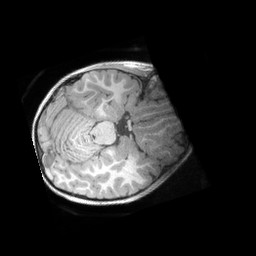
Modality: T1w
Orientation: axial
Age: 4
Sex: male
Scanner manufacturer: siemens
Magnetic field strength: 3 T
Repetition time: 2.53 s
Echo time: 0.00164 s